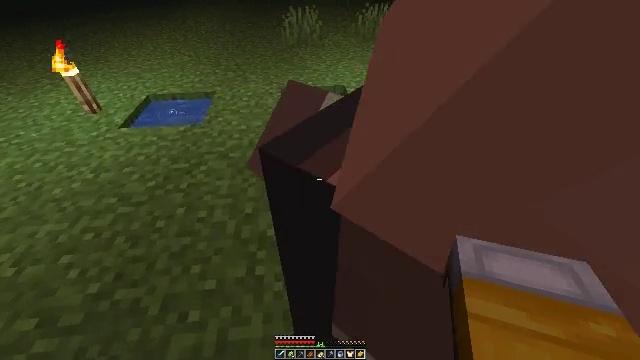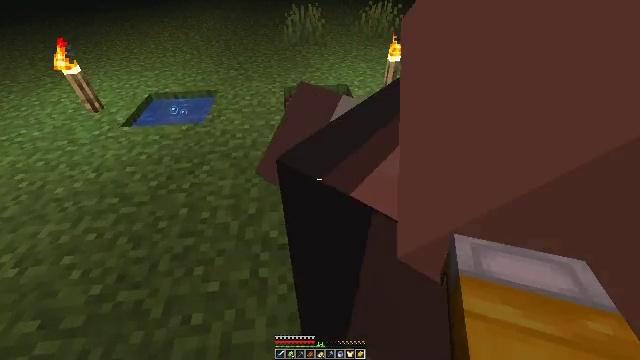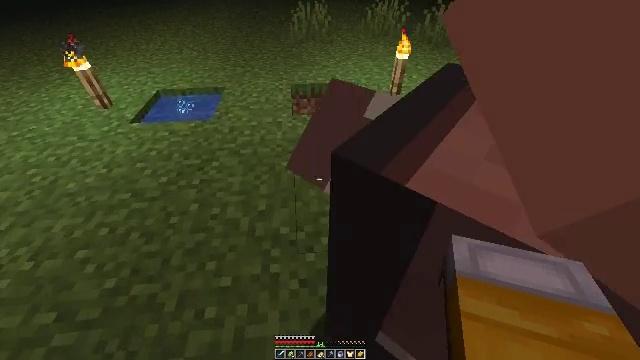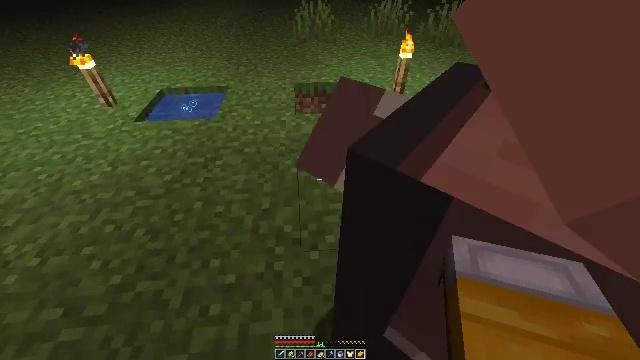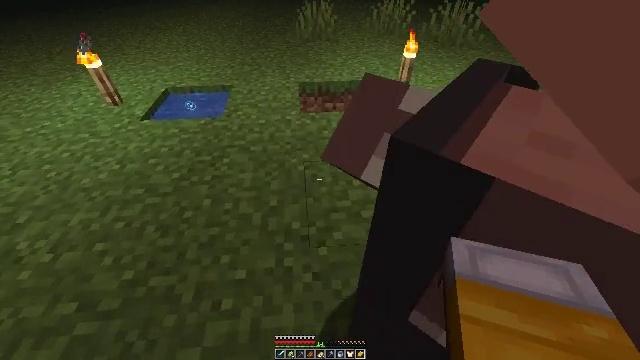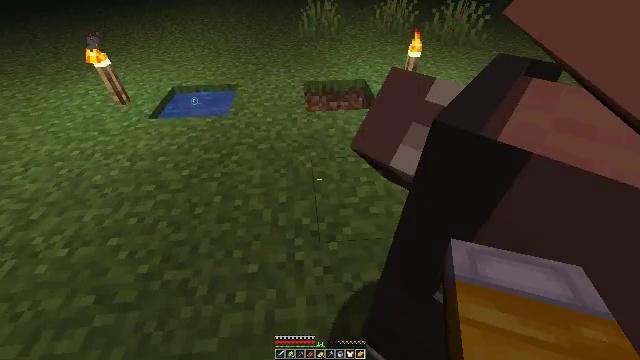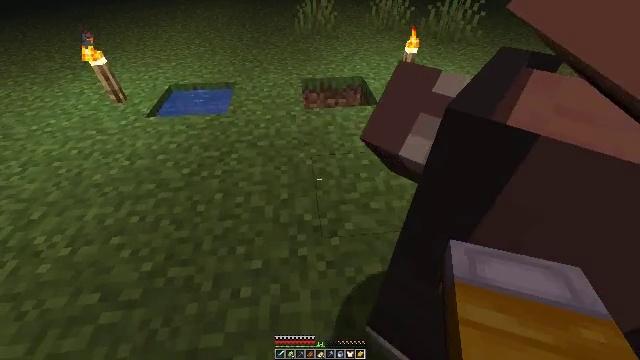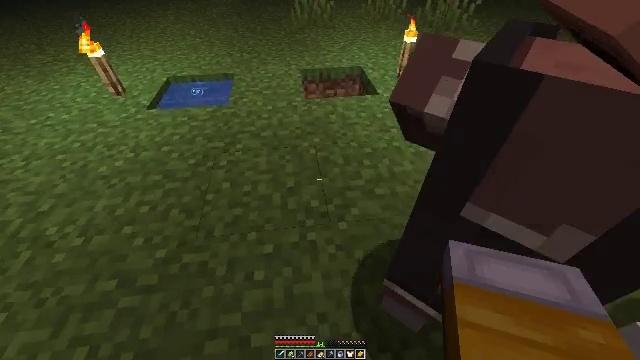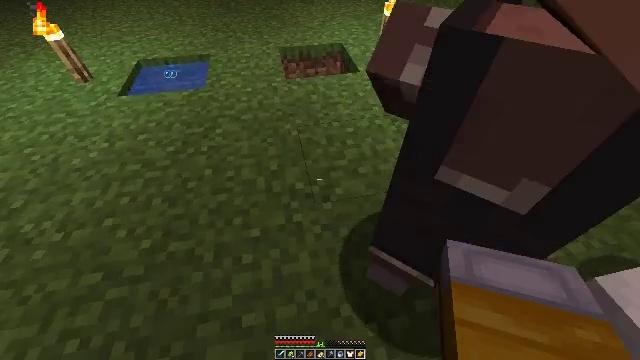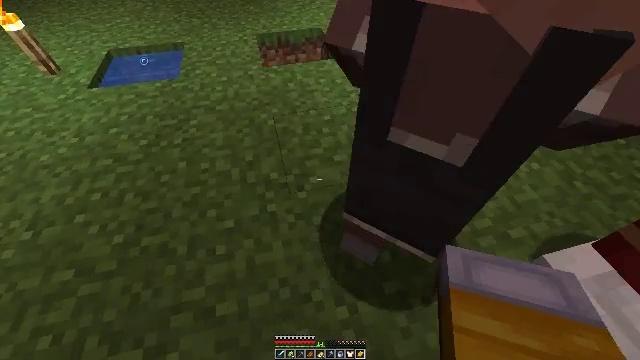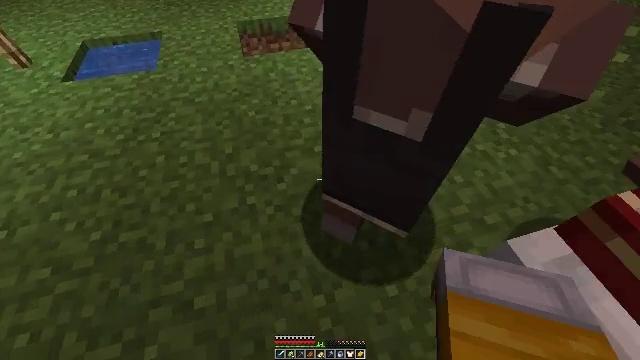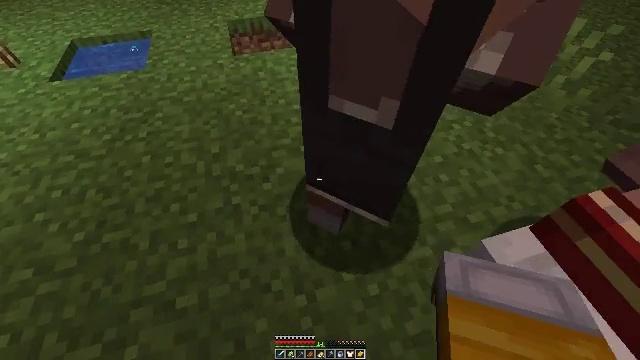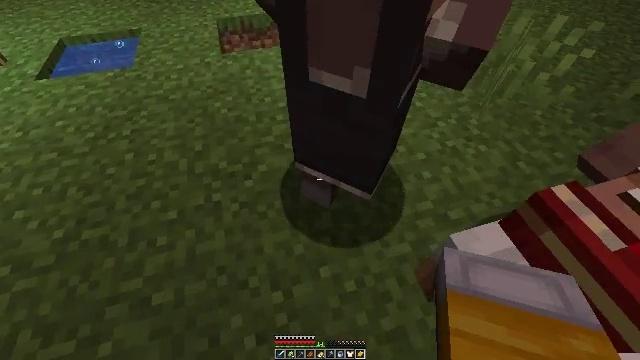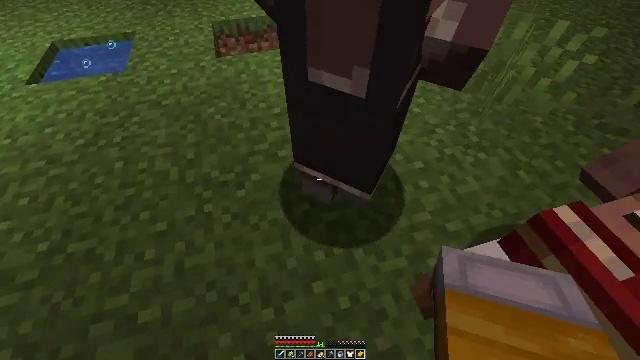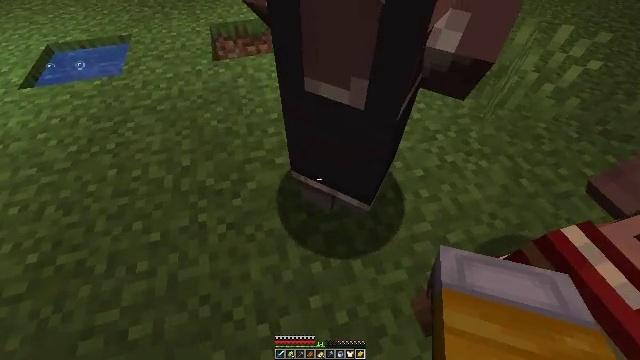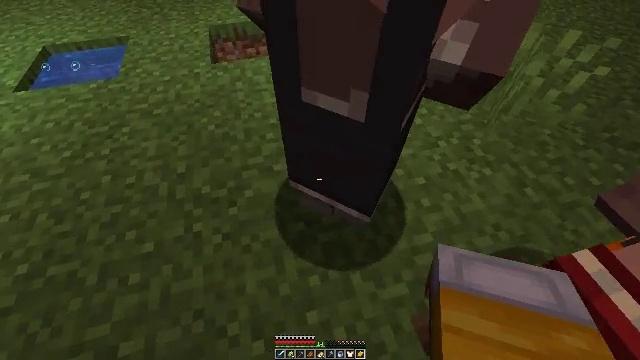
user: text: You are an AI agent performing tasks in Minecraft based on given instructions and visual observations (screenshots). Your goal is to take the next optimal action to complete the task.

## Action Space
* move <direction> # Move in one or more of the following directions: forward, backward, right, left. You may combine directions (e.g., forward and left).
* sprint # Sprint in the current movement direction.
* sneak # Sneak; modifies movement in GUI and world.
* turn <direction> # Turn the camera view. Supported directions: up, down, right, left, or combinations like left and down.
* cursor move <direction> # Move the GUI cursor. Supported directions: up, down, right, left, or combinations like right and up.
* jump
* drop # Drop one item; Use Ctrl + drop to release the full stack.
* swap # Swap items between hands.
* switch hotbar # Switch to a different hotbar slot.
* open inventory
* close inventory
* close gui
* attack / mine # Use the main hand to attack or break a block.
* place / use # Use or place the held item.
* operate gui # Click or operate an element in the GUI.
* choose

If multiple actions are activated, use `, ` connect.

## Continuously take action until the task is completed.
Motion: motion action
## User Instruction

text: Destroy the orange bed to move it.
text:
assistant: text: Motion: no_op
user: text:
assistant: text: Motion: no_op
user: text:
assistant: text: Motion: no_op
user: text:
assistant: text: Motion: no_op
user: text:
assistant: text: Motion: no_op
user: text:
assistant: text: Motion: turn right
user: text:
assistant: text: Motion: turn right and down
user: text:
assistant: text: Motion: move right, turn right and down
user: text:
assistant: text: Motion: move right, turn right and down
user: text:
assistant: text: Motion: move right, turn right and down
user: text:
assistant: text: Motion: no_op
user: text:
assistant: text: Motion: no_op
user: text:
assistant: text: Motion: move forward
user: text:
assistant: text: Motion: move forward
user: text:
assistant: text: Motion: move forward
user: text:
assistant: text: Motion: no_op
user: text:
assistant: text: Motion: no_op
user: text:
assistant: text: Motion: no_op
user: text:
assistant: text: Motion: no_op
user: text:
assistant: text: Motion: move right
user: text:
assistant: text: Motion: move right
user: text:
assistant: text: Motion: move right
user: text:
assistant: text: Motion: move right, turn left
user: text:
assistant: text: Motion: turn left
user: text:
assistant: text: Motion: turn left
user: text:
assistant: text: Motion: no_op
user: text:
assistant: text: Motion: no_op
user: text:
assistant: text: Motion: no_op
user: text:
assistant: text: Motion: turn left
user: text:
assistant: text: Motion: move forward